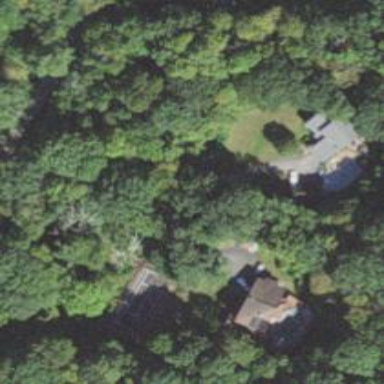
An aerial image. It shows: Residential driveway serving as service road.